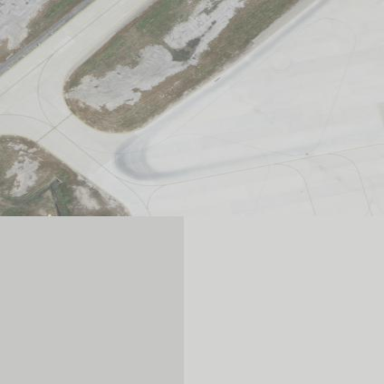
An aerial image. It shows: Apron at the airport.